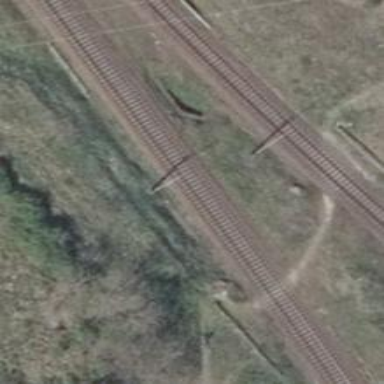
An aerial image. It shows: Railway track with contact line for electrification.